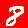
Digit: 8